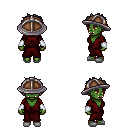
a pixel art fantasy rpg character, female body template, orc, green skin, red robe, teal pants, gray bedhead hairstyle, chain helm, white cloth bracers, white slippers, four views (front, back, left, right), 2x2 character sprite sheet, small pixel art, hard edges, no anti-aliasing